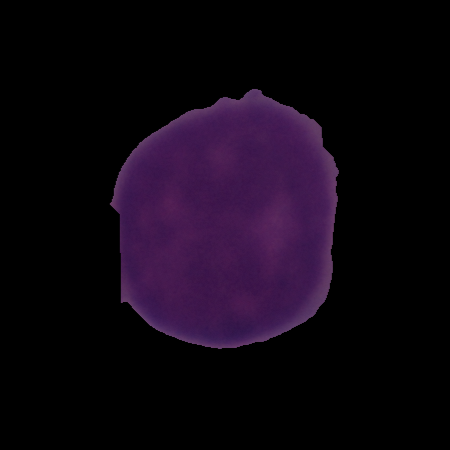
Label: cancer